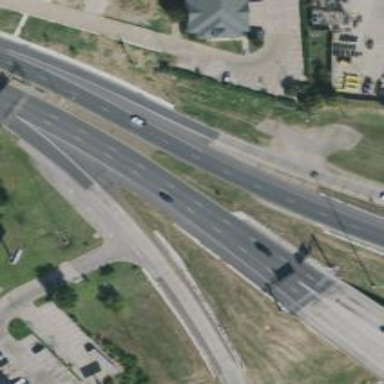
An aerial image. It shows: Trunk link highway.